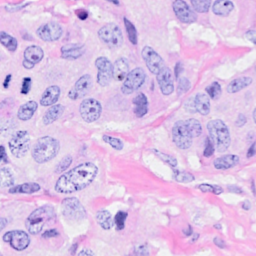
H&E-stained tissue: Breast